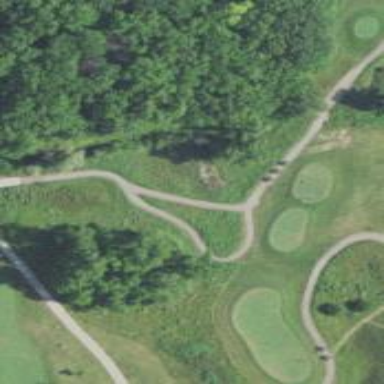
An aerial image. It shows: Pathway for golfing.